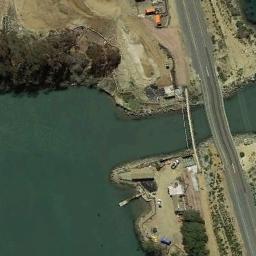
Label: bridge